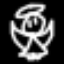
Label: angel